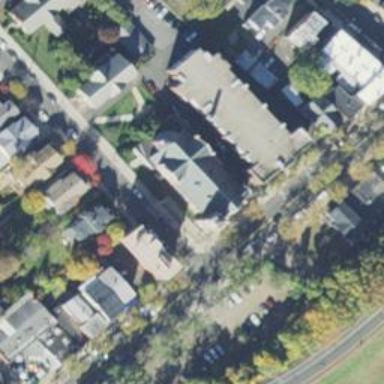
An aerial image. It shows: Church which is place of worship.